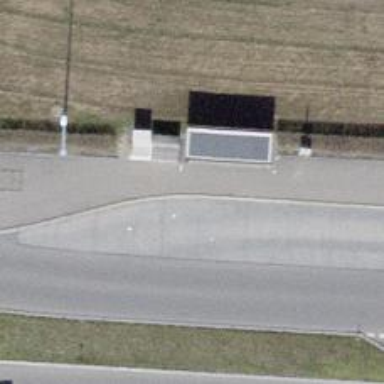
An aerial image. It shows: Platform for public transport with shelter.